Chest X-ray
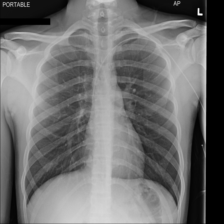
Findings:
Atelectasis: negative
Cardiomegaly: negative
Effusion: negative
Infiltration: negative
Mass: negative
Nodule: negative
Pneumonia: negative
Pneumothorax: negative
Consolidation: negative
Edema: negative
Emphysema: negative
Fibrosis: negative
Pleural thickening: negative
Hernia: negative